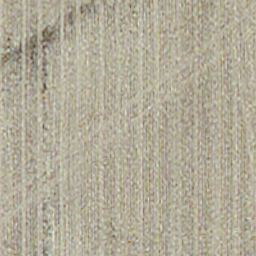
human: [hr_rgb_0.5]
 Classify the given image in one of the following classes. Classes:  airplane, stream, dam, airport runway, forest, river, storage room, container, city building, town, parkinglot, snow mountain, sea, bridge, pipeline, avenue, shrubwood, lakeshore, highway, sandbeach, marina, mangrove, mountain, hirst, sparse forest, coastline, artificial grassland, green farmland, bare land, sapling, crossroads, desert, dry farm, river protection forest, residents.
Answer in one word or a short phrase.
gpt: dry farm